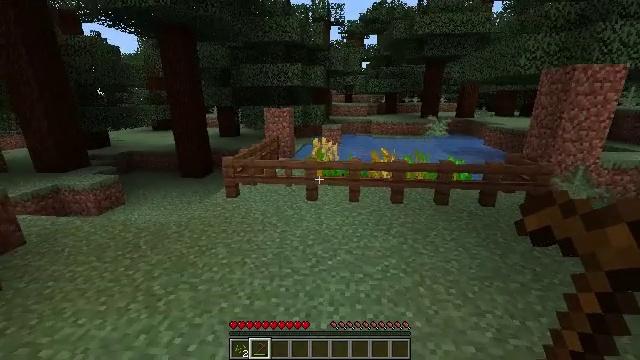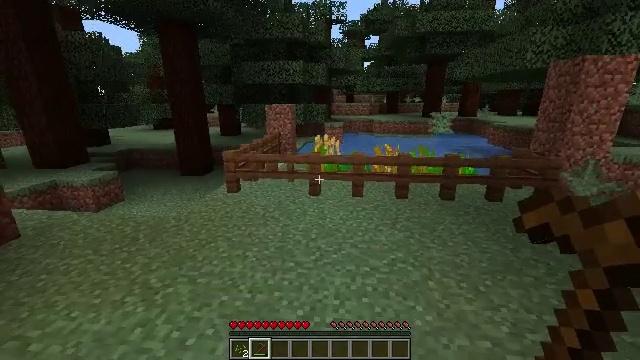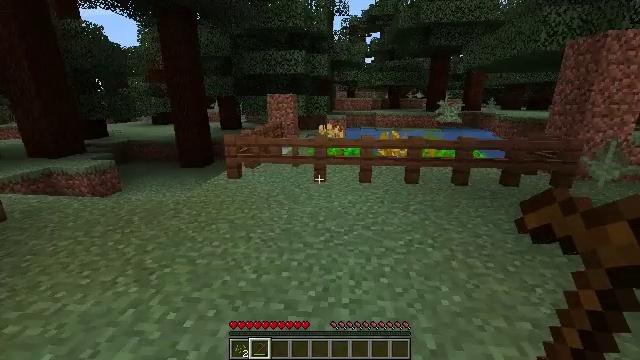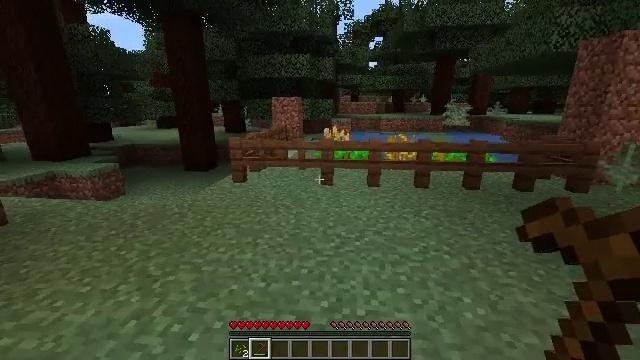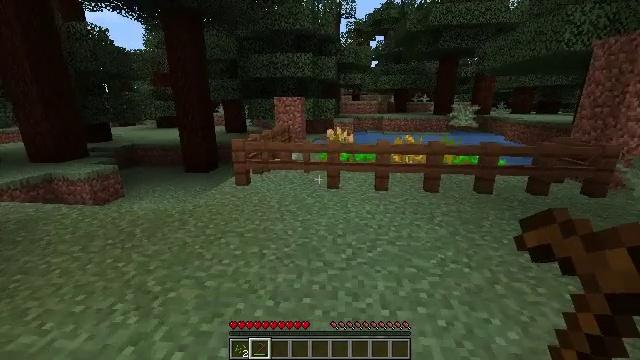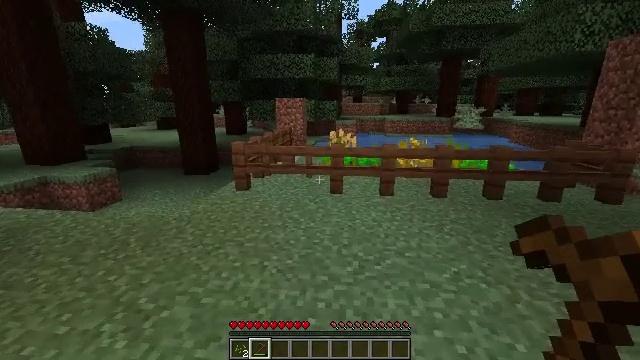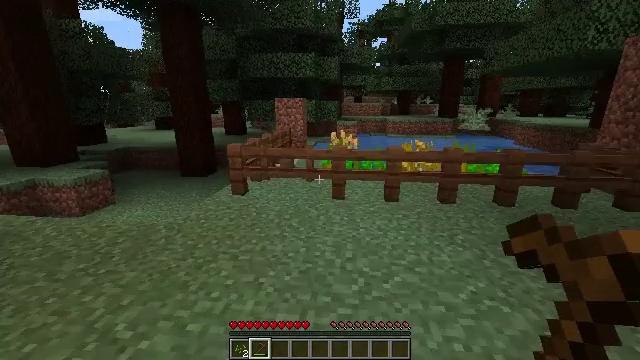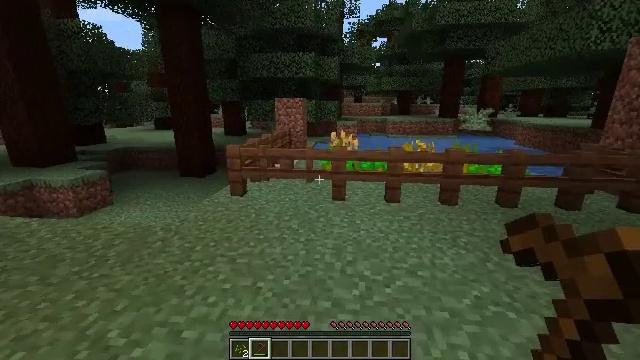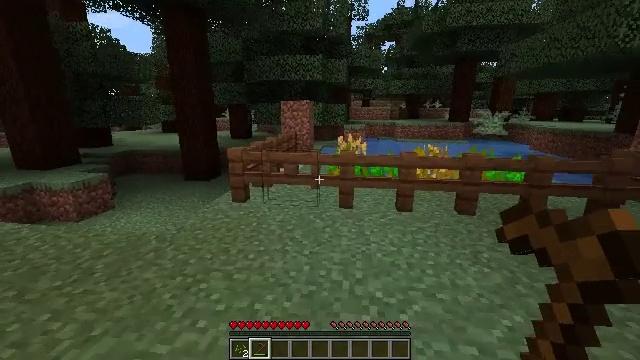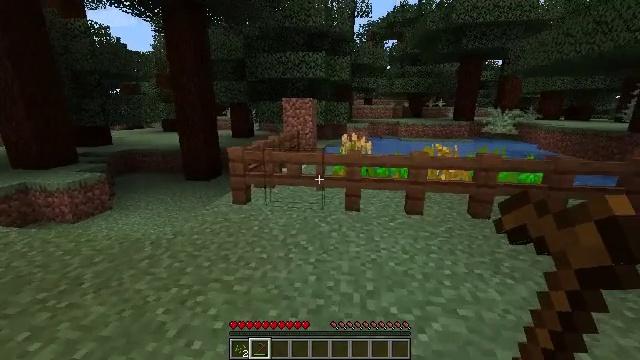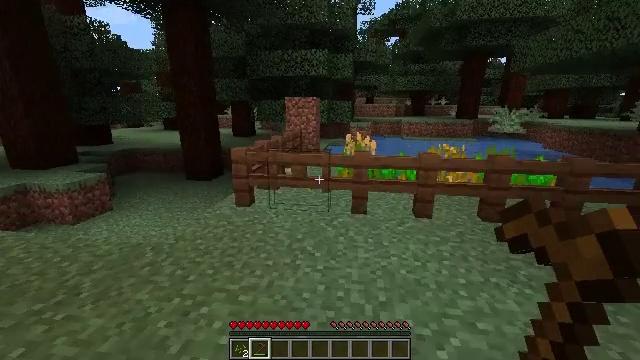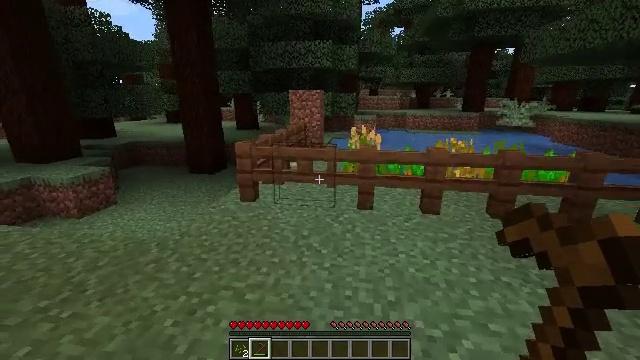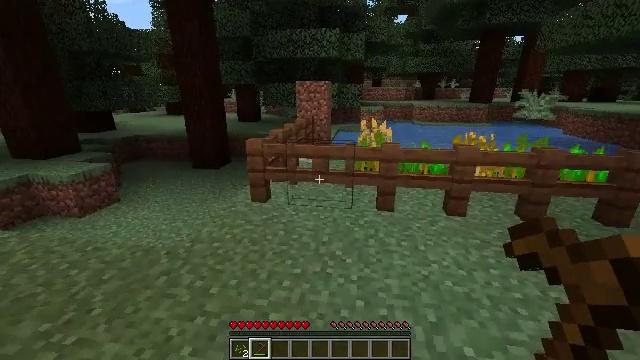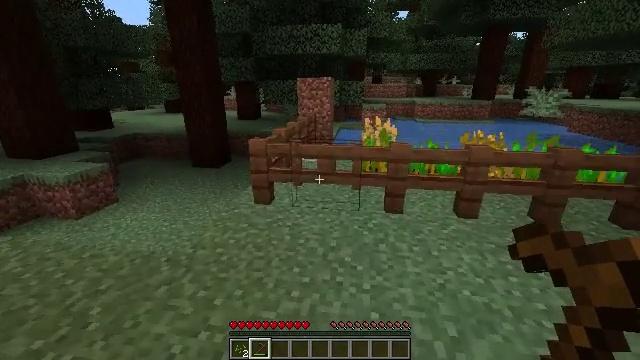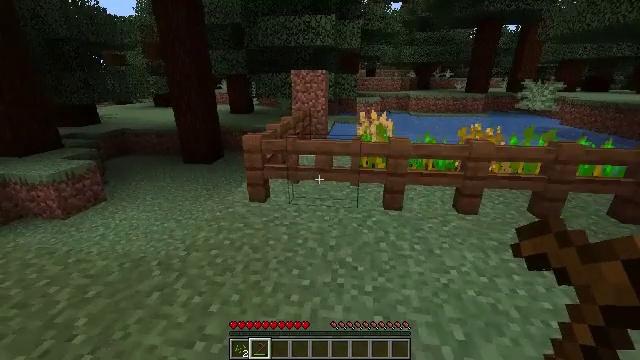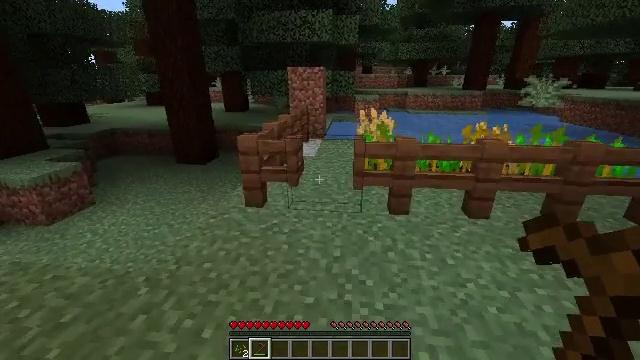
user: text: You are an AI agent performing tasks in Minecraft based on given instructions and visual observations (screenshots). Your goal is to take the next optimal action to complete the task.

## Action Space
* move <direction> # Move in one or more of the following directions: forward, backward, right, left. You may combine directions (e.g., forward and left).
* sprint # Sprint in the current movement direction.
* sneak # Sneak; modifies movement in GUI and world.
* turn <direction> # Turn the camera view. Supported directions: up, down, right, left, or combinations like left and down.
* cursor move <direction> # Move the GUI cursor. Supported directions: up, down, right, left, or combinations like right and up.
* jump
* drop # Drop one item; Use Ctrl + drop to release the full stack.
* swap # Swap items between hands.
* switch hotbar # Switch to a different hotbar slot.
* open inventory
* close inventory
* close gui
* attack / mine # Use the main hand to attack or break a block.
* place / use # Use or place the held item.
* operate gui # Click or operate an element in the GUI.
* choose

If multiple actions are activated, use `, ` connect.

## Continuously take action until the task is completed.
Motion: motion action
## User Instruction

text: Gather wheat by left-clicking on it.
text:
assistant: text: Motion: move forward and move left
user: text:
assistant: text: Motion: move forward and move left
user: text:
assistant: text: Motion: move forward and move left, turn up
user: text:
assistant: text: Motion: move forward
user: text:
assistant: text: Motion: move forward
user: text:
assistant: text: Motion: move forward
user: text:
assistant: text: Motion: move forward
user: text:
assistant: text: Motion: move forward, turn left
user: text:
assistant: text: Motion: move forward and move left
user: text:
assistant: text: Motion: move forward and move left
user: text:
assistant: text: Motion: move forward and move left, turn down
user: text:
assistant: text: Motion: move forward and move left, turn down
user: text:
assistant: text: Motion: move forward
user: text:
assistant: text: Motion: move forward, turn right and down
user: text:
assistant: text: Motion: move forward, use / place
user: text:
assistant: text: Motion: move forward, use / place
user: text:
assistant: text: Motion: move forward, turn right
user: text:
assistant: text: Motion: move forward
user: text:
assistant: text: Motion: move forward
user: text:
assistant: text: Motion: move forward
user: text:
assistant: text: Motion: move forward, turn down
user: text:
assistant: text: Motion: move forward, turn down
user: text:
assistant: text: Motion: move forward
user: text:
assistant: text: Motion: move forward
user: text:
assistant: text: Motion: move forward
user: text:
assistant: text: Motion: move forward
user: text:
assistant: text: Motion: move forward
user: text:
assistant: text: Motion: move forward, turn right
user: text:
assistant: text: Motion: move forward, turn right and down
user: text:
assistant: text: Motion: move forward, turn right and down